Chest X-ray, AP view. Patient: 20 years old, sex F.
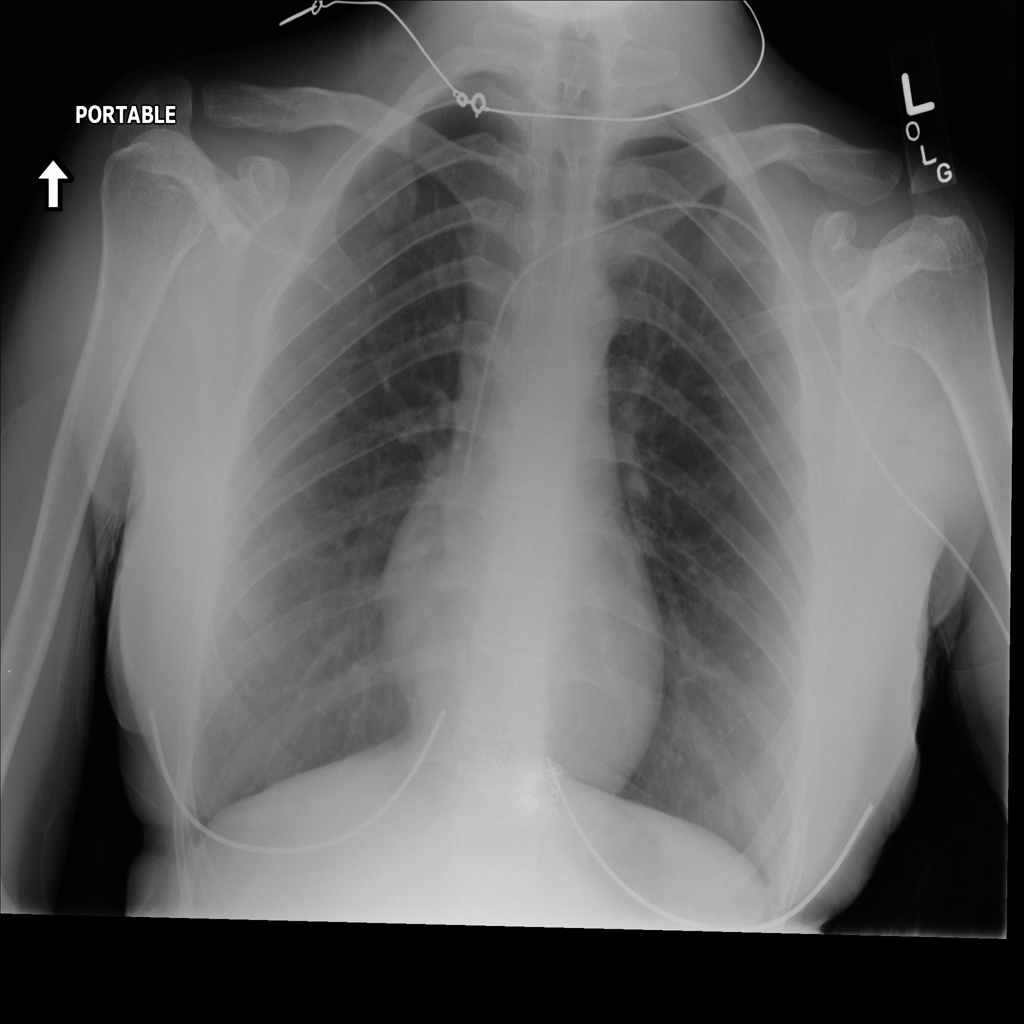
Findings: No Finding